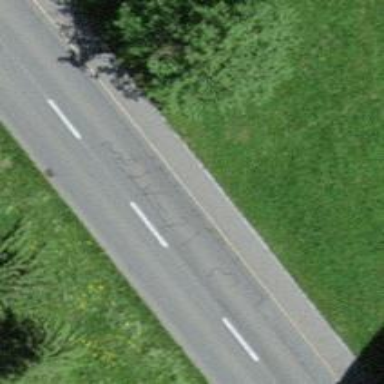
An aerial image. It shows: Asphalt road classified as tertiary.